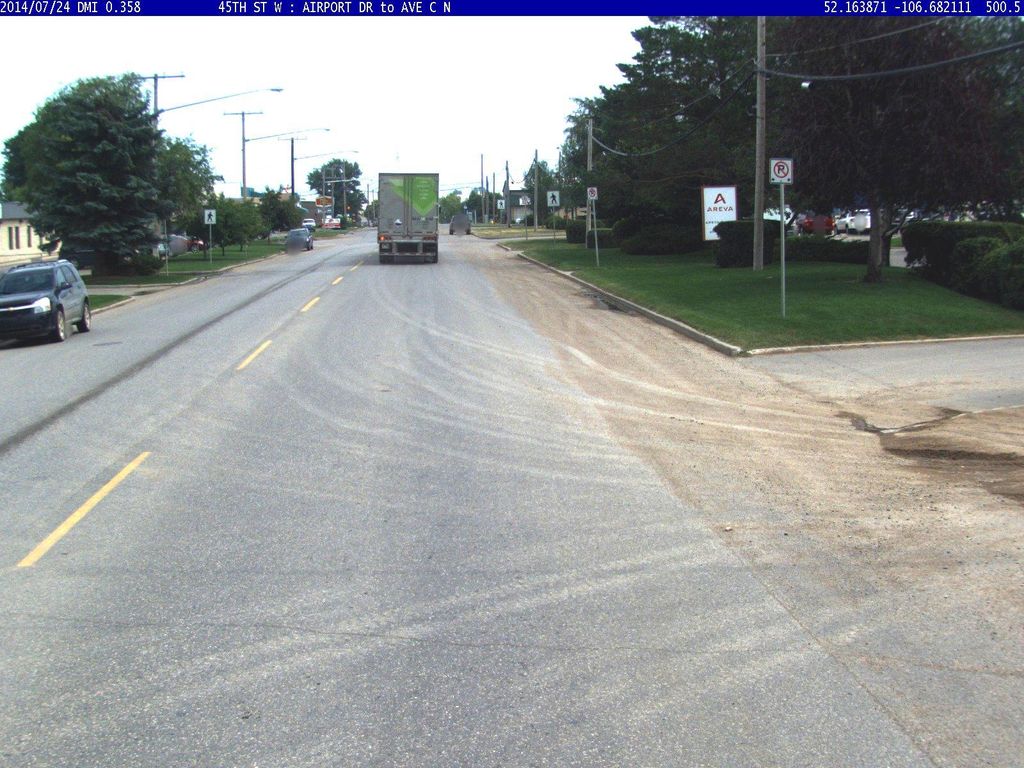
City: saskatoon